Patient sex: F
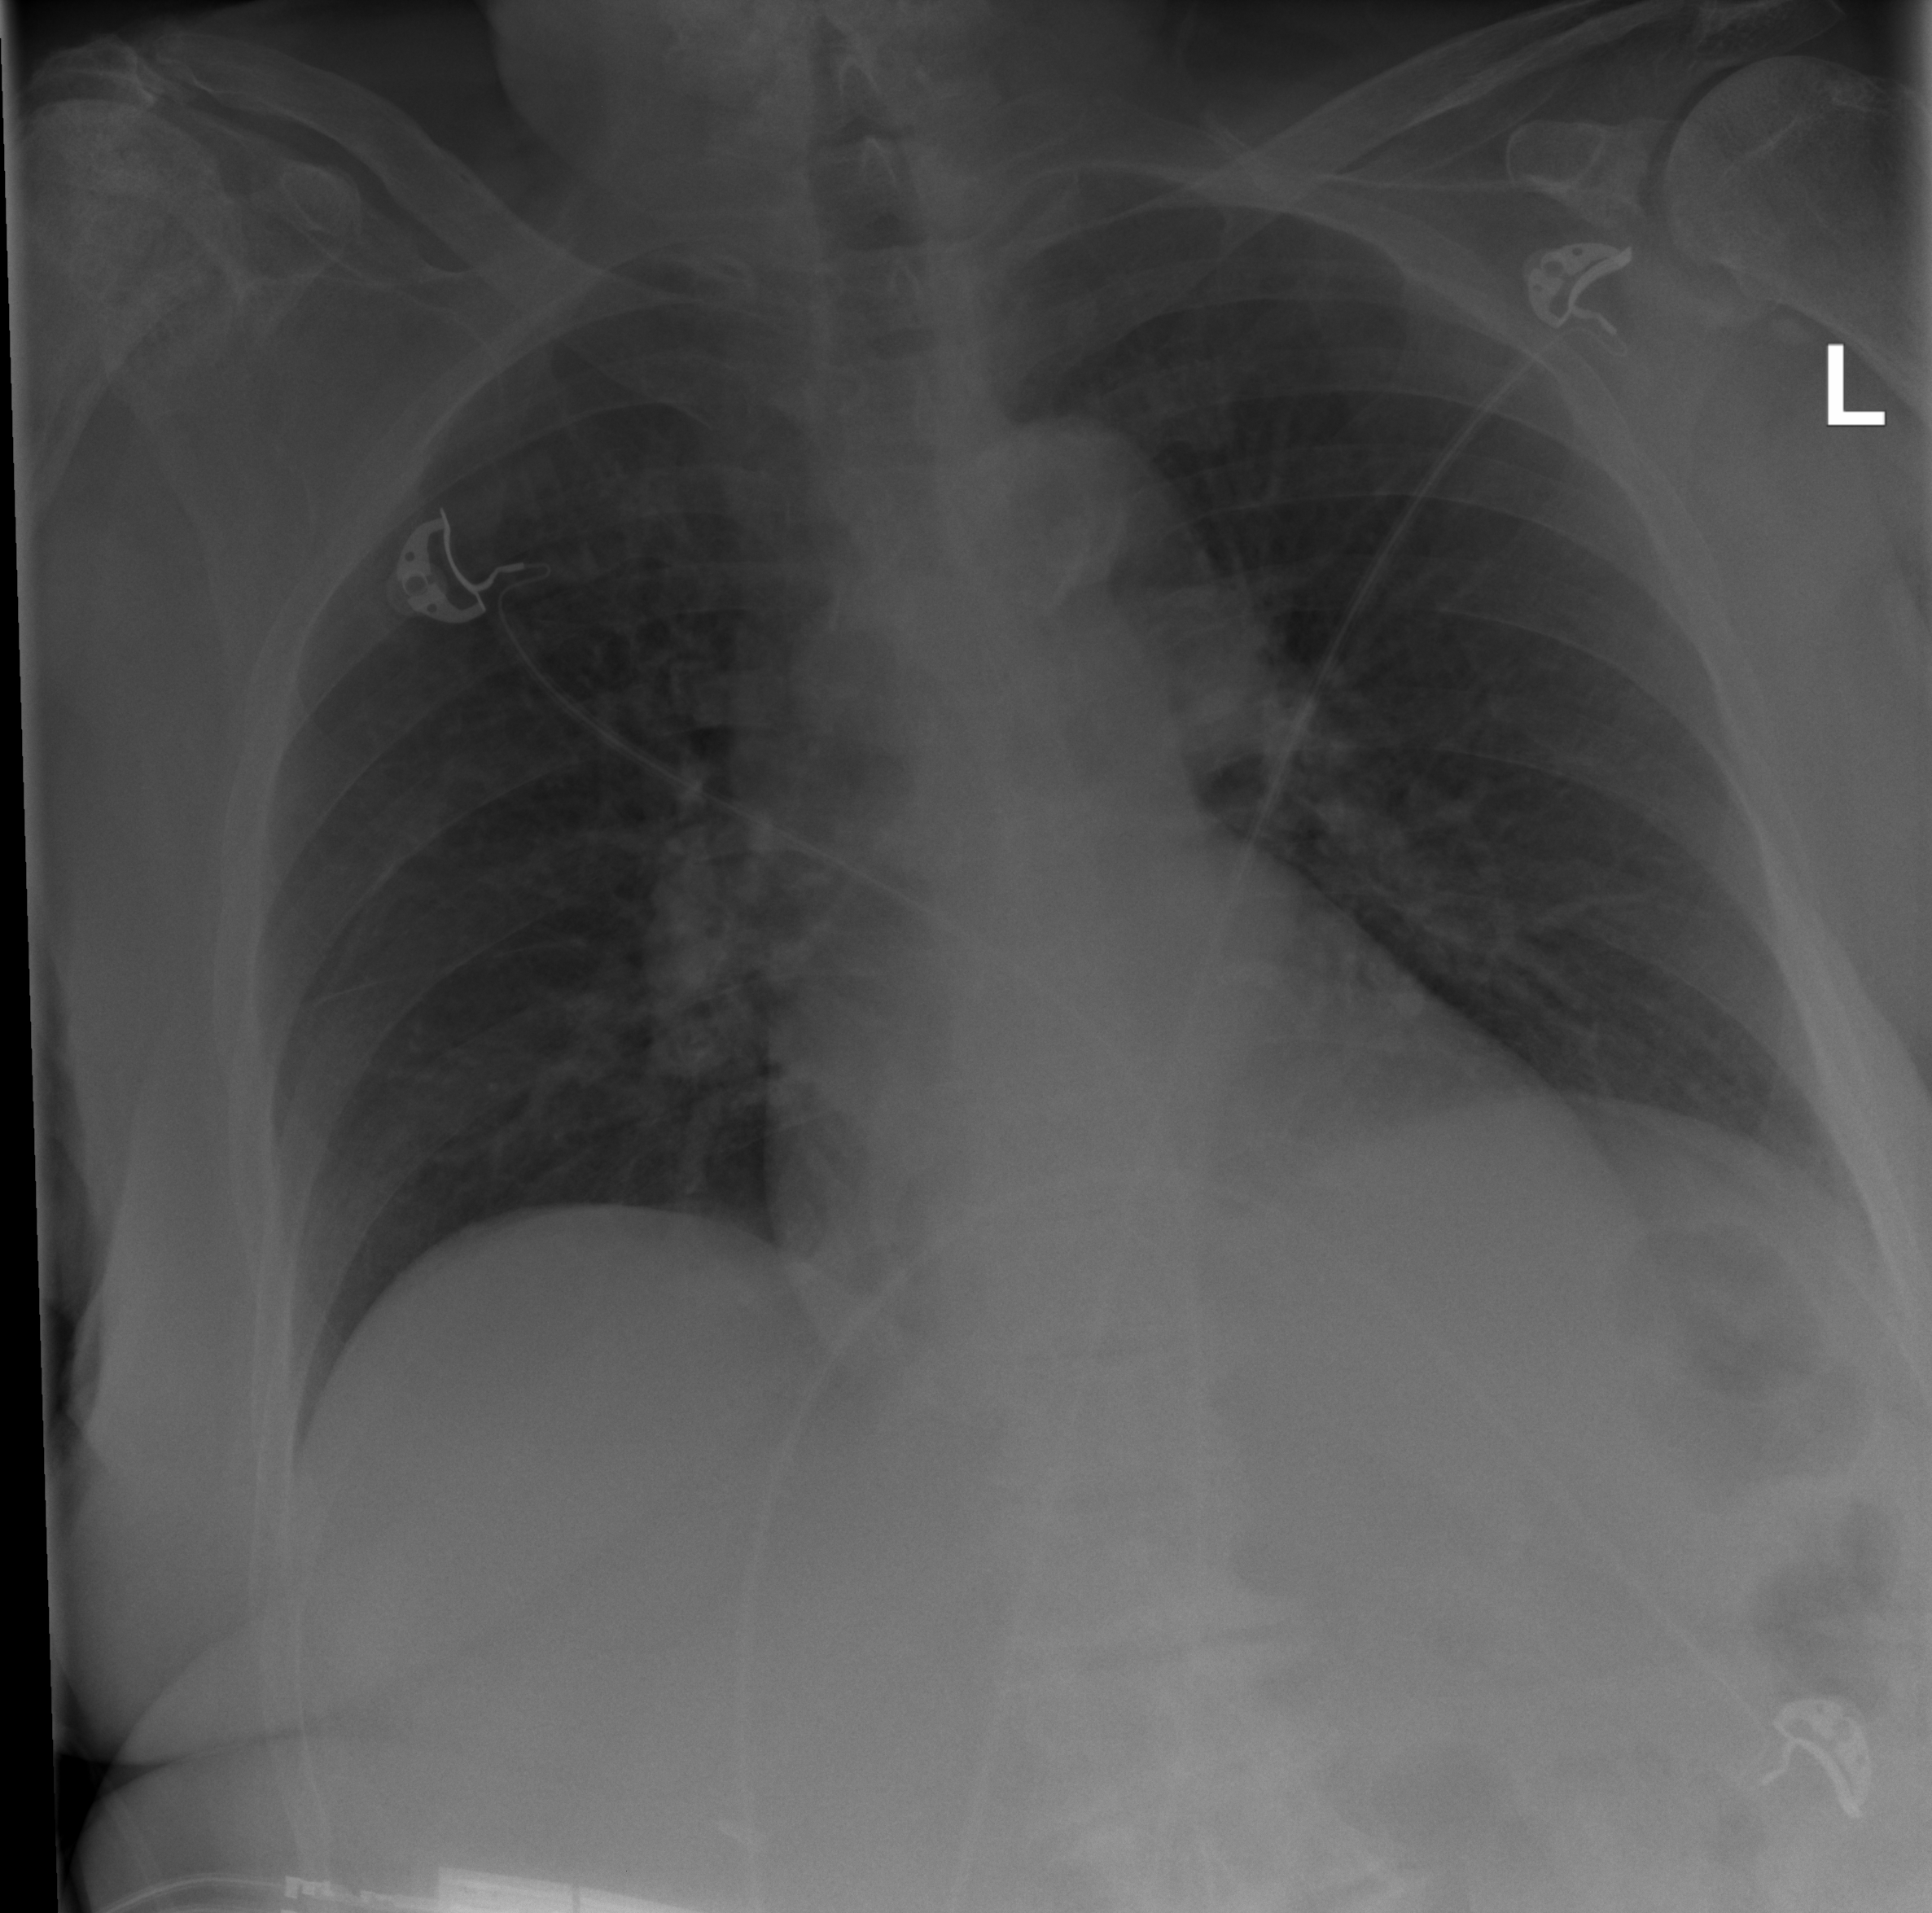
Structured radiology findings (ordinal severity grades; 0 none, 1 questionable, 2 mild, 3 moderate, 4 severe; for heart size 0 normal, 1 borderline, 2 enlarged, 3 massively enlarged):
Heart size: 2
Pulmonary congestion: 1
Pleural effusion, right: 0
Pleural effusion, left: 0
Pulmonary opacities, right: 0
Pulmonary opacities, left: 0
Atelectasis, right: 0
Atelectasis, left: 0